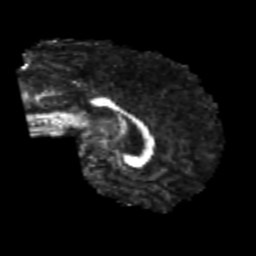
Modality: FA
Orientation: sagittal
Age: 25
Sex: male
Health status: healthy
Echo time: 0.074 s